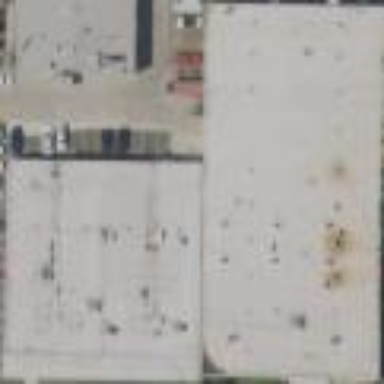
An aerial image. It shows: Commercial building.